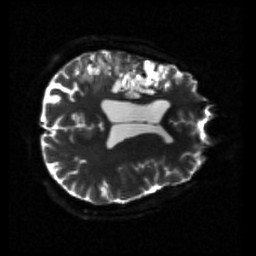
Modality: sbref
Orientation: axial
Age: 54
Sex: male
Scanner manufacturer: siemens
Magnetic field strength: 3 T
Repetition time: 5.25 s
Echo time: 0.08 s